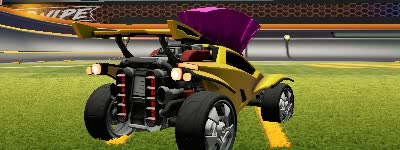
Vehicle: octane